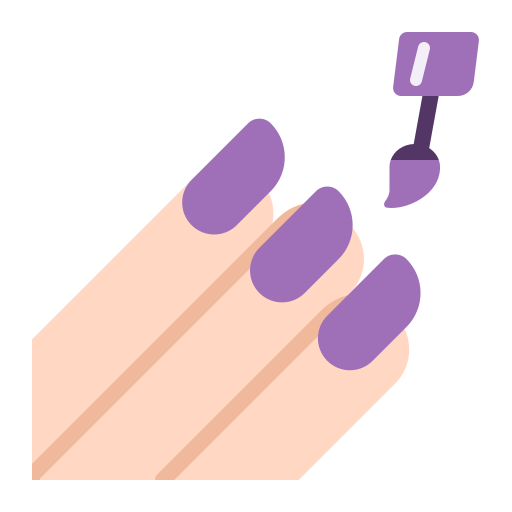
nail polish flat light